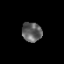
Tissue: prostate
Cell type: Epithelial cells
Senescence score: 0.3109
Nuclear area (px): 381
Mean DAPI intensity: 95.606